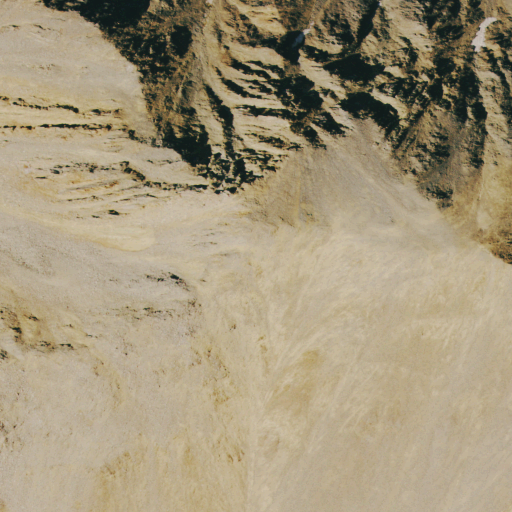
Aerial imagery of mountains in Colorado named San Miguel Mountains containing only barren land